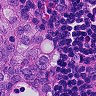
Metastatic tissue present: yes